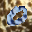
Label: 0